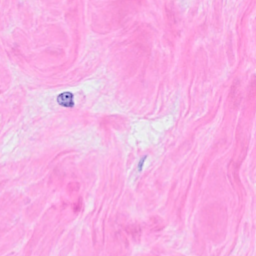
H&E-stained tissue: Breast